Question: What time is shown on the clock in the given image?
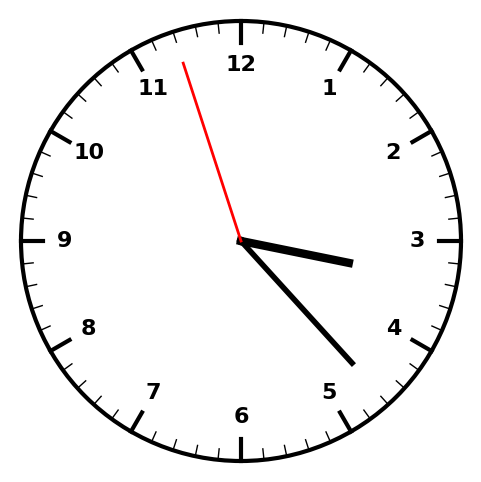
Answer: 03:22:57